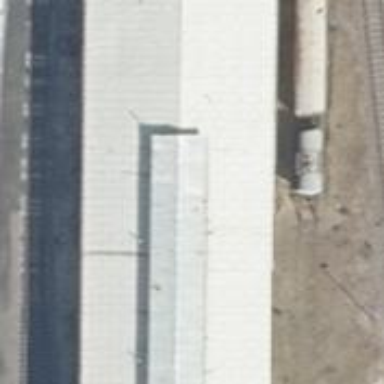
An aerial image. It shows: Industrial building.